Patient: sex F, age 43
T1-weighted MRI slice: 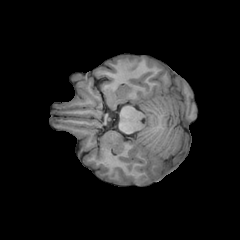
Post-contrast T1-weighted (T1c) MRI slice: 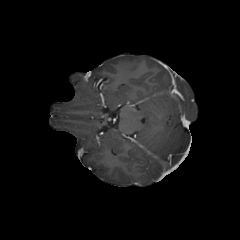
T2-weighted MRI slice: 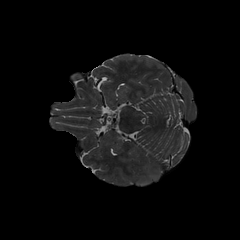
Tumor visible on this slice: yes
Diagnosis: Astrocytoma, IDH-wildtype
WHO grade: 3